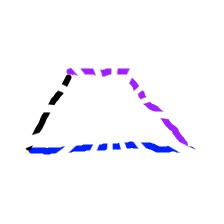
Shape: trapezoid